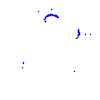
Particle: pion